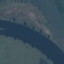
Label: River